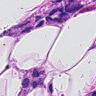
Metastatic tissue present: yes